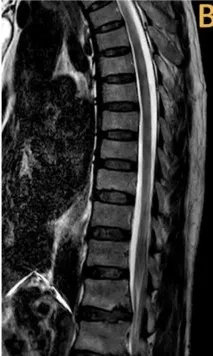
T2-weighted.
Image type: radiology (mri)